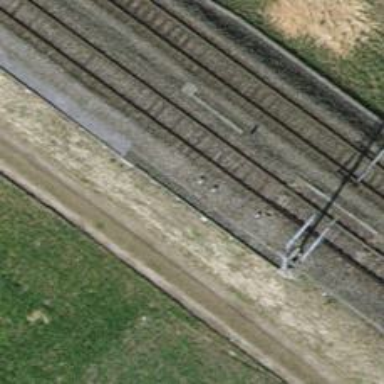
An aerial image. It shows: Railway switch.